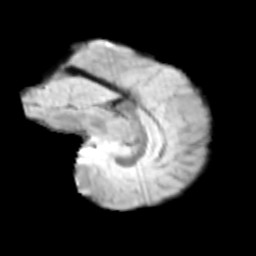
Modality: T2w
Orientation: sagittal
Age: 9
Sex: female
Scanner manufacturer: siemens
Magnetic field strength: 3 T
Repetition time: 3.8 s
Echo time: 0.07 s